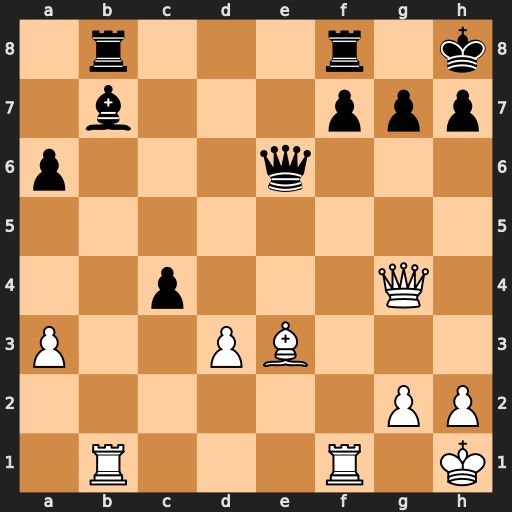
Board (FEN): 1r3r1k/1b3ppp/p3q3/8/2p3Q1/P2PB3/6PP/1R3R1K
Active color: w
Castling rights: -
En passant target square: -
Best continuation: Qxe6 fxe6 Rxf8+ Rxf8 Rxb7